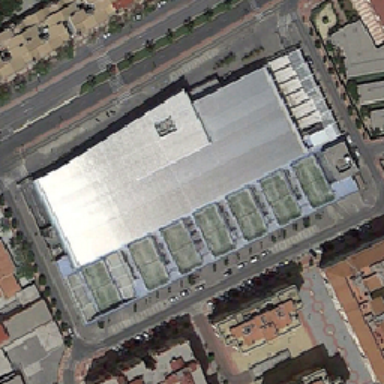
There is a big stadium beside the highway .